【题型】选择题　【知识点】平面几何　【难度】medium
设 \( \triangle A_nB_nC_n \) 的三边长分别为 \( a_n \)、\( b_n \)、\( c_n \)，面积为 \( S_n \)（\( n \) 为正整数）。若 \( b_1 - c_1 = \frac{1}{2}a_1 \)，其中 \( c_1 > \frac{1}{4}a_1 \)，\( a_{n+1} = a_n \)，\( b_{n+1} = c_n + \frac{1}{4}a_n \)，\( c_{n+1} = b_n + \frac{1}{4}a_n \)，则（ ）

\vspace{0.5em}
\noindent A. \( \{S_n\} \) 为严格减数列 \\
\noindent B. \( \{S_n\} \) 为严格增数列 \\
\noindent C. \( \{S_{2n-1}\} \) 为严格增数列，\( \{S_{2n}\} \) 为严格减数列 \\
\noindent D. \( \{S_{2n-1}\} \) 为严格减数列，\( \{S_{2n}\} \) 为严格增数列
【解答】
\noindent 【答案】B

\vspace{1em}
\noindent 【分析】由 \( a_{n+1} = a_n \) 可知 \( \triangle A_nB_nC_n \) 的边 \( |B_nC_n| \) 为定值，由 \( b_{n+1} = c_n + \frac{1}{4}a_n \)，\( c_{n+1} = b_n + \frac{1}{4}a_n \)，可知 \( |b_n - c_n| \) 为定值，结合双曲线定义可知动点 \( A_n \) 在以 \( B_n \)，\( C_n \) 为焦点的双曲线上，再根据面积公式可得单调性。

\vspace{1em}
\noindent 【详解】

\noindent 由已知 \( a_{n+1} = a_n \)，即 \( \triangle A_nB_nC_n \) 的边 \( |B_nC_n| \) 为定值，不妨设 \( B_n \)，\( C_n \) 为定点，如图所示，

\noindent 又 \( b_{n+1} = c_n + \frac{1}{4}a_n \)，\( c_{n+1} = b_n + \frac{1}{4}a_n \)，

\noindent 则 \( b_{n+1} - c_{n+1} = c_n - b_n = -(b_n - c_n) \)，

\noindent 即 \( |b_n - c_n| \) 为定值，

\noindent 又 \( b_1 - c_1 = \frac{1}{2}a_1 \)，

\noindent 所以 \( |b_n - c_n| = \frac{1}{2}a_1 \) 为定值，

\noindent 即 \( \big||A_nB_n| - |A_nC_n|\big| = \frac{1}{2}a_1 \)，

\noindent 所以动点 \( A_n \) 到定点 \( B_n \)，\( C_n \) 的距离之差的绝对值为定值，

\noindent 满足双曲线定义，

\noindent 所以动点 \( A_n \) 的轨迹为以 \( B_n \)，\( C_n \) 为焦点的双曲线，

\noindent 如图所示，

\noindent 所以 \( S_n = \frac{1}{2}|B_nC_n|\cdot|y_{A_n}| = \frac{1}{2}a_1|y_{A_n}| \)，

\noindent 又 \( b_{n+1} + c_{n+1} = b_n + c_n + \frac{1}{2}a_n = b_n + c_n + \frac{1}{2}a_1 \)，

\noindent 所以数列 \( \{b_n + c_n\} \) 是以 \( b_1 + c_1 \) 为首项，\( \frac{1}{2}a_1 \) 为公差的等差数列，

\noindent 则数列 \( \{b_n + c_n\} \) 为递增数列，

\noindent 所以当 \( n \) 增大时，\( b_n + c_n \) 变大，即 \( |A_nC_n| + |A_nB_n| \) 变大，

\noindent 此时 \( A_n \) 向远离 A 处运动，即 \( |y_{A_n}| \) 变大，

\noindent 所以 \( S_n = \frac{1}{2}a_1|y_{A_n}| \) 变大，

\noindent 即数列 \( \{S_n\} \) 为严格增数列，且 \( \{S_{2n-1}\} \)，\( \{S_{2n}\} \) 均为严格增数列，

\noindent 故选：B.
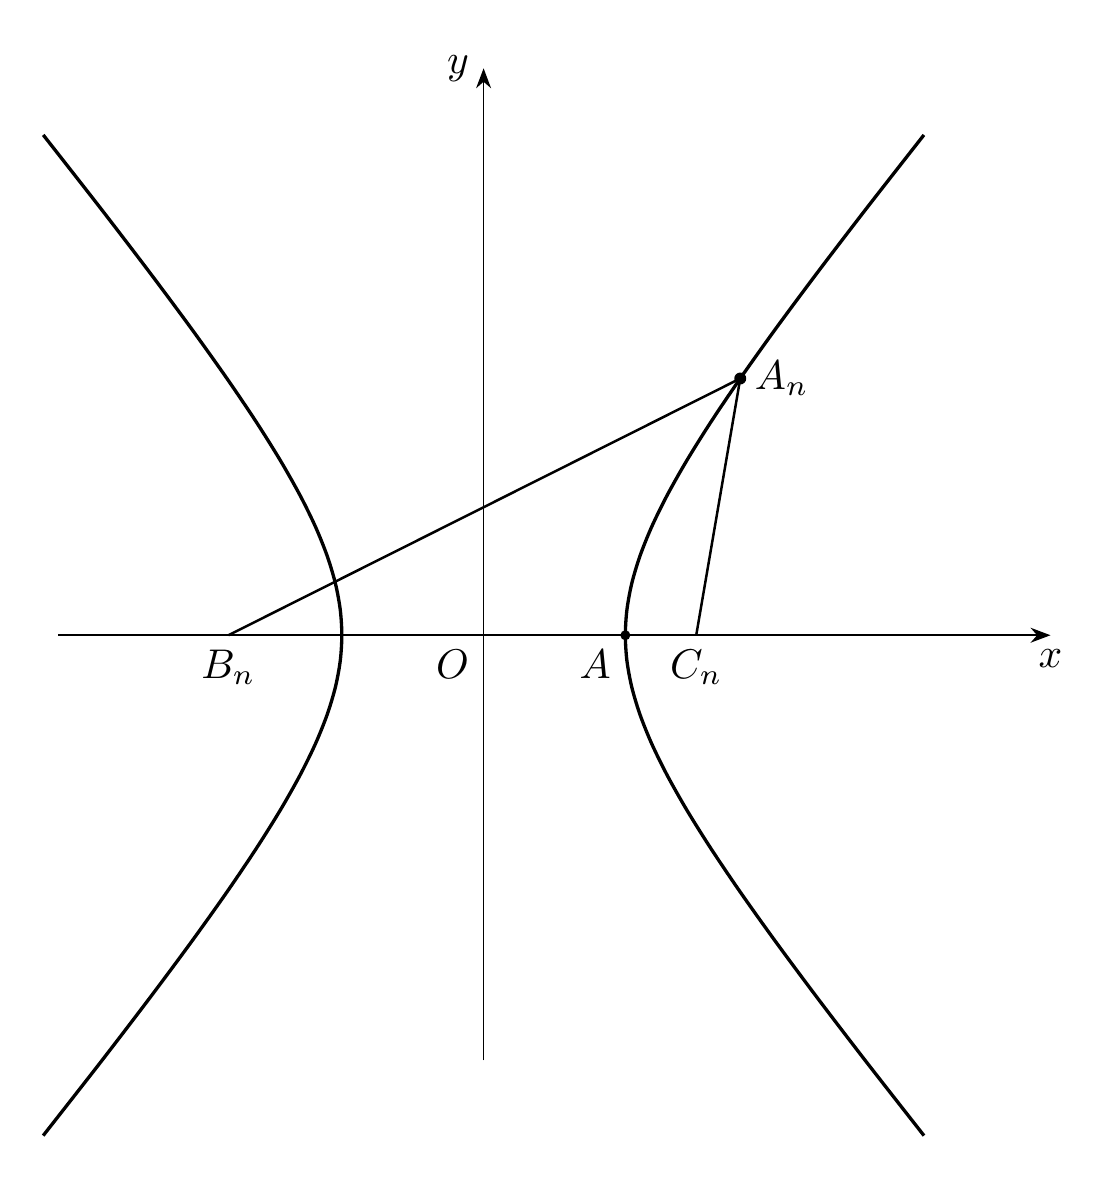